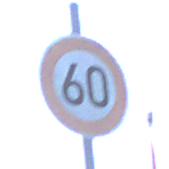
Verkehrszeichen: Geschwindigkeit60
Umgebung: Outdoor, Urban
Tageszeit: Dawn
Wetter: Clear
Licht: Natural
Jahreszeit: NotSpecified
Kontrast: LowContrast